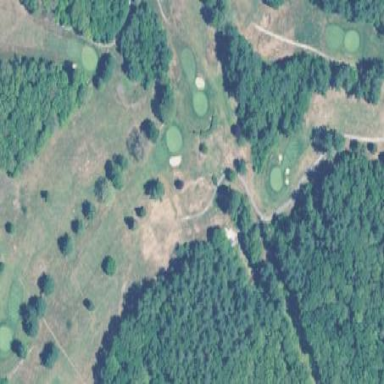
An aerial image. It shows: Golf course.